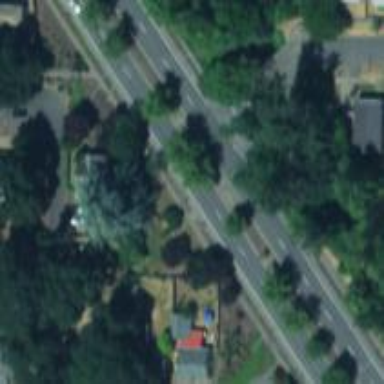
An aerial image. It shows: Trunk highway with separate sidewalk. The highway is expressway.